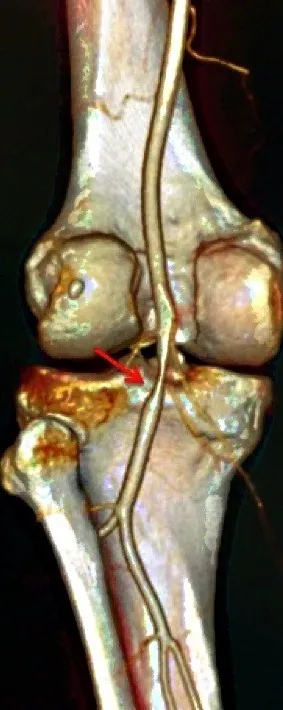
E posterior.
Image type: radiology (ct)